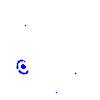
Particle: kaon